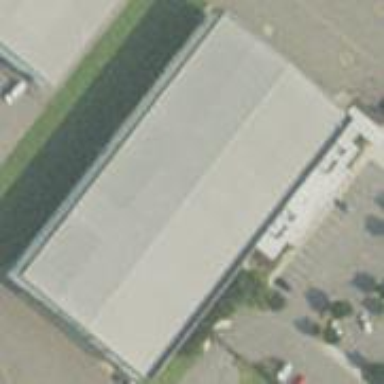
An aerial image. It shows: Building designed as airport hangar.